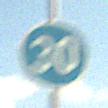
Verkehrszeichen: VorgeschriebeneMindestgeschwindigkeit
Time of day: Midday
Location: Outdoor (Beach)
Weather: PartlyCloudy
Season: NotSpecified
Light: Natural